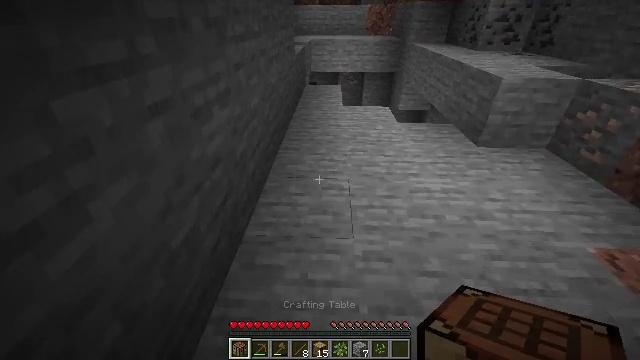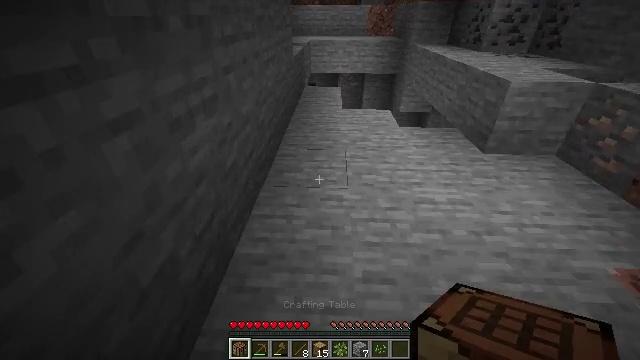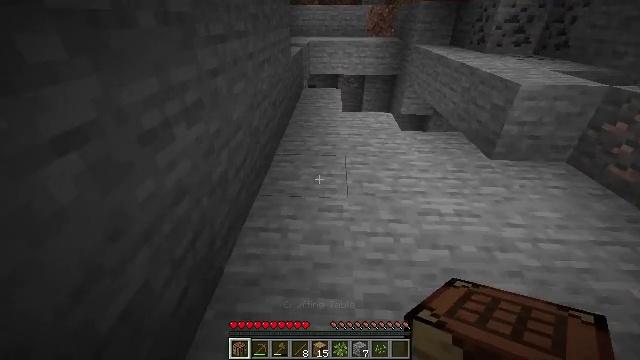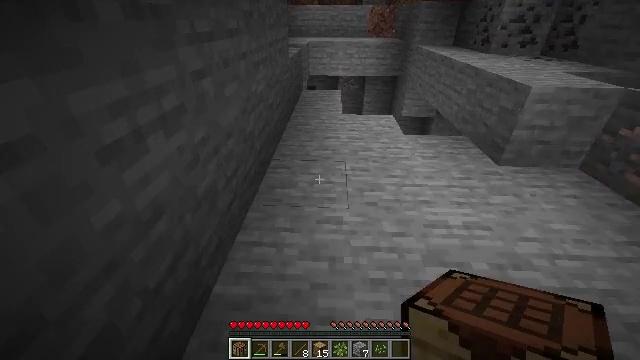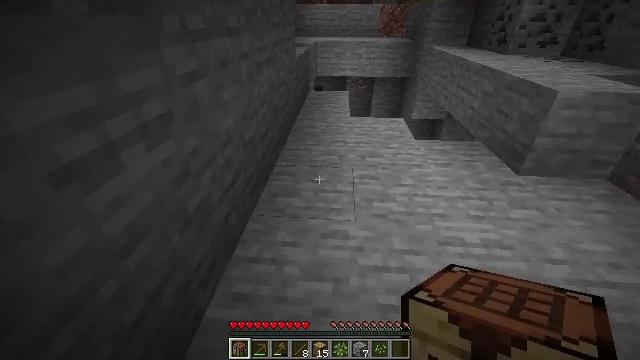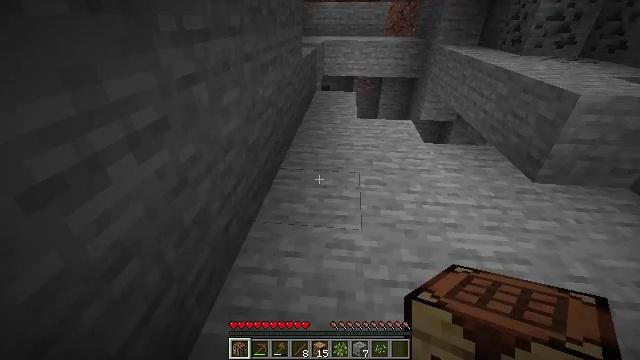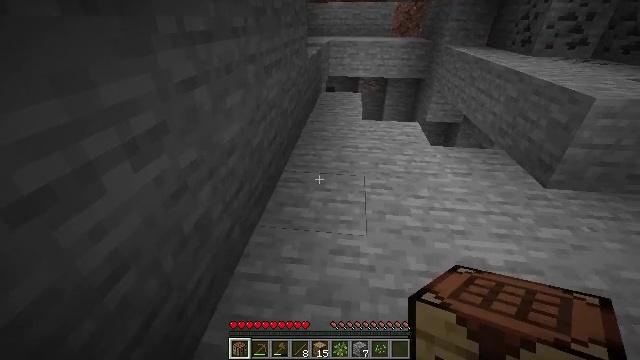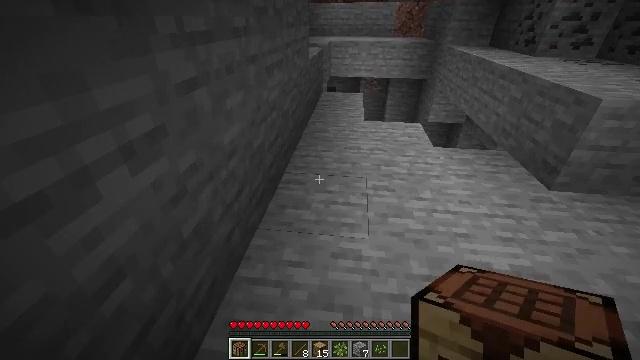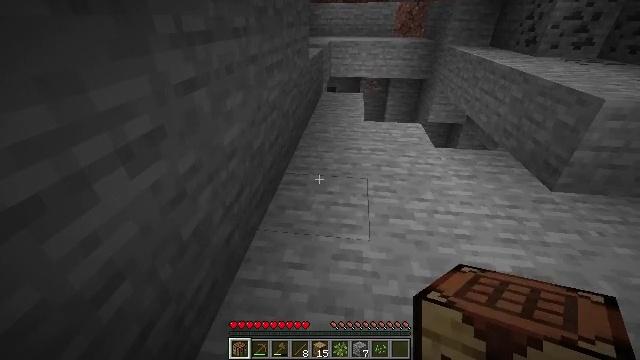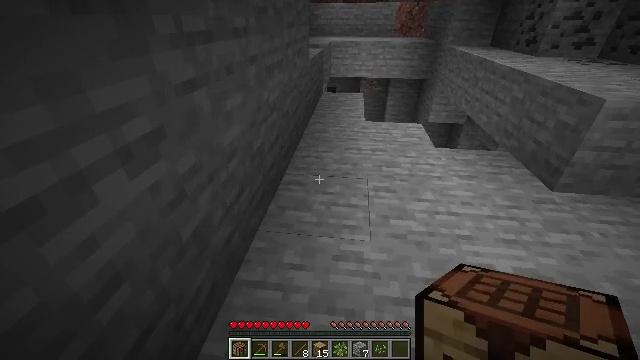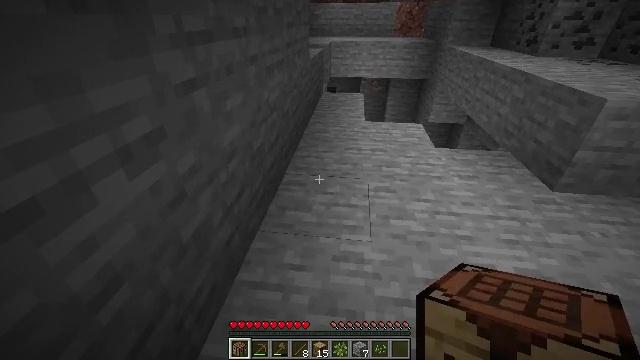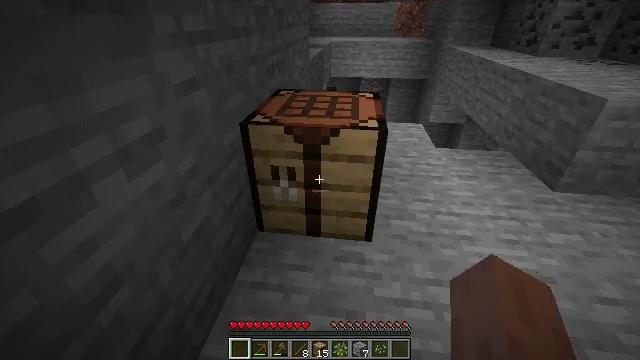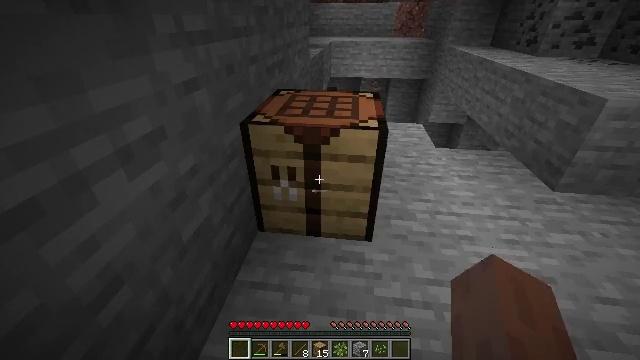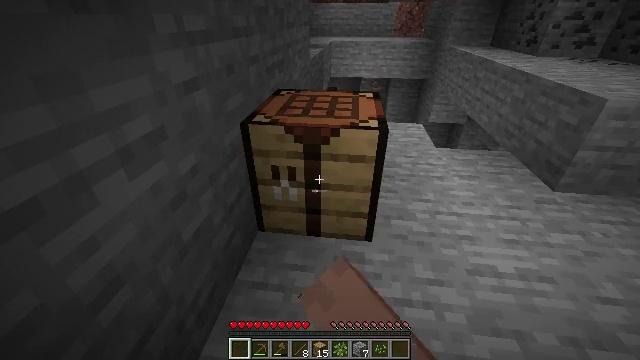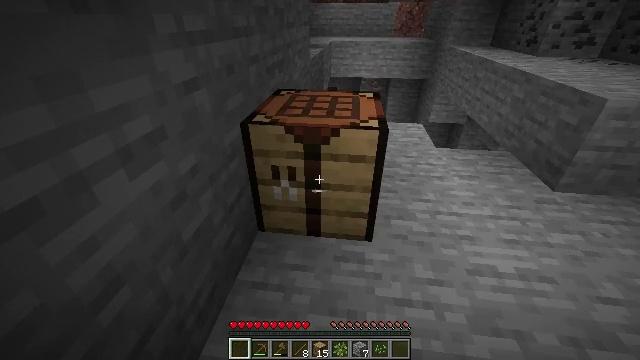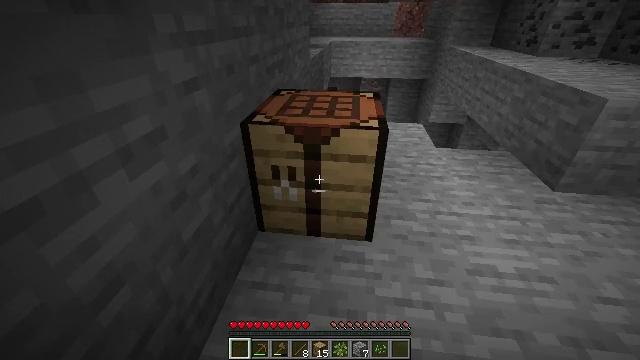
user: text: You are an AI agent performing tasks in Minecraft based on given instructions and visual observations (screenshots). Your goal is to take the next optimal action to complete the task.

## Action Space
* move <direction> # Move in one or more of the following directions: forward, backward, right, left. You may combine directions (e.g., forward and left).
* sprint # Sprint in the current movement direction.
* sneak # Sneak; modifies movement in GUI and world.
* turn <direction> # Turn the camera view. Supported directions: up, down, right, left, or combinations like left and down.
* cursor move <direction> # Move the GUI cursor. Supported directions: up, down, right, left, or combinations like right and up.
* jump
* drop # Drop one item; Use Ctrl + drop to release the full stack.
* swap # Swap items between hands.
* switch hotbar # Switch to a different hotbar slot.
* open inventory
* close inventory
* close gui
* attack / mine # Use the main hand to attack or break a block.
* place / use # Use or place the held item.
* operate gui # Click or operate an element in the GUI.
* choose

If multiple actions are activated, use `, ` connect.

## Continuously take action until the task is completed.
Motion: motion action
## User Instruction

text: Create a crafting table from wooden planks.
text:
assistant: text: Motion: move forward
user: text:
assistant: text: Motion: move forward
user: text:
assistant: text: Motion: move forward
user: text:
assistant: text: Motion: turn left
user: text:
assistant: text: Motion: turn left
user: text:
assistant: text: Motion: turn left
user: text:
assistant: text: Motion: no_op
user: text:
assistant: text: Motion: no_op
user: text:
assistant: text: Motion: no_op
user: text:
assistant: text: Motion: no_op
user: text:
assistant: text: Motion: use / place
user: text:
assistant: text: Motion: no_op
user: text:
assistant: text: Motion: no_op
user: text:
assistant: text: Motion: no_op
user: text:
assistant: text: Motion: no_op
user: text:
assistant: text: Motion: no_op
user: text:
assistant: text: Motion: no_op
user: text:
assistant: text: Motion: no_op
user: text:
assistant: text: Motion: no_op
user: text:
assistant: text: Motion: no_op
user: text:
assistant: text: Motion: use / place
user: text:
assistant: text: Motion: no_op
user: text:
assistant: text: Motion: no_op
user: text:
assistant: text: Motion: no_op
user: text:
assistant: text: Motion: no_op
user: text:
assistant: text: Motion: no_op
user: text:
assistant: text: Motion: no_op
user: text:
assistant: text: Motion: no_op
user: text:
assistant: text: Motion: no_op
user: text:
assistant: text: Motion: no_op